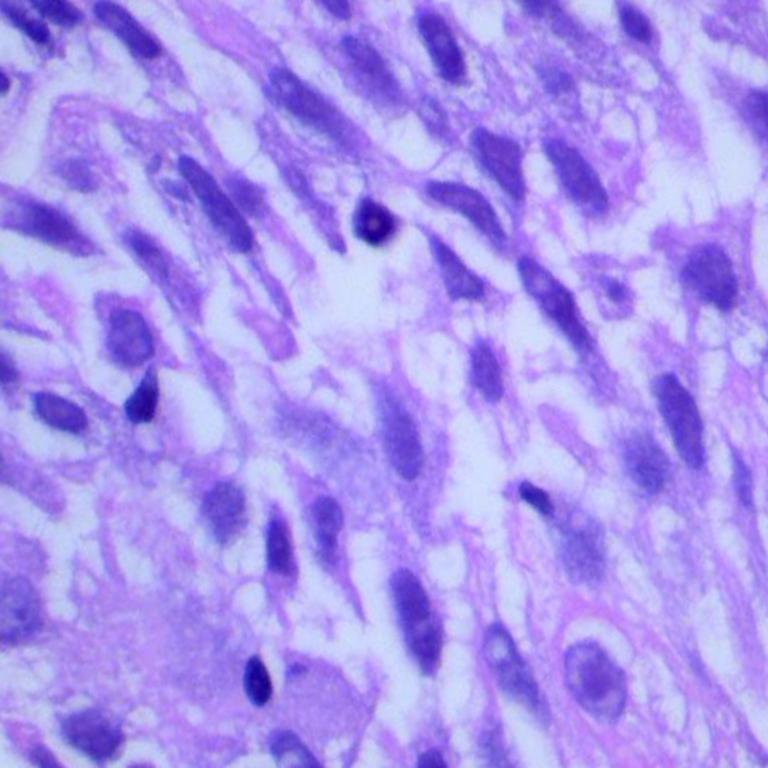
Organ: lung
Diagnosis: squamous carcinomas